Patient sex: M
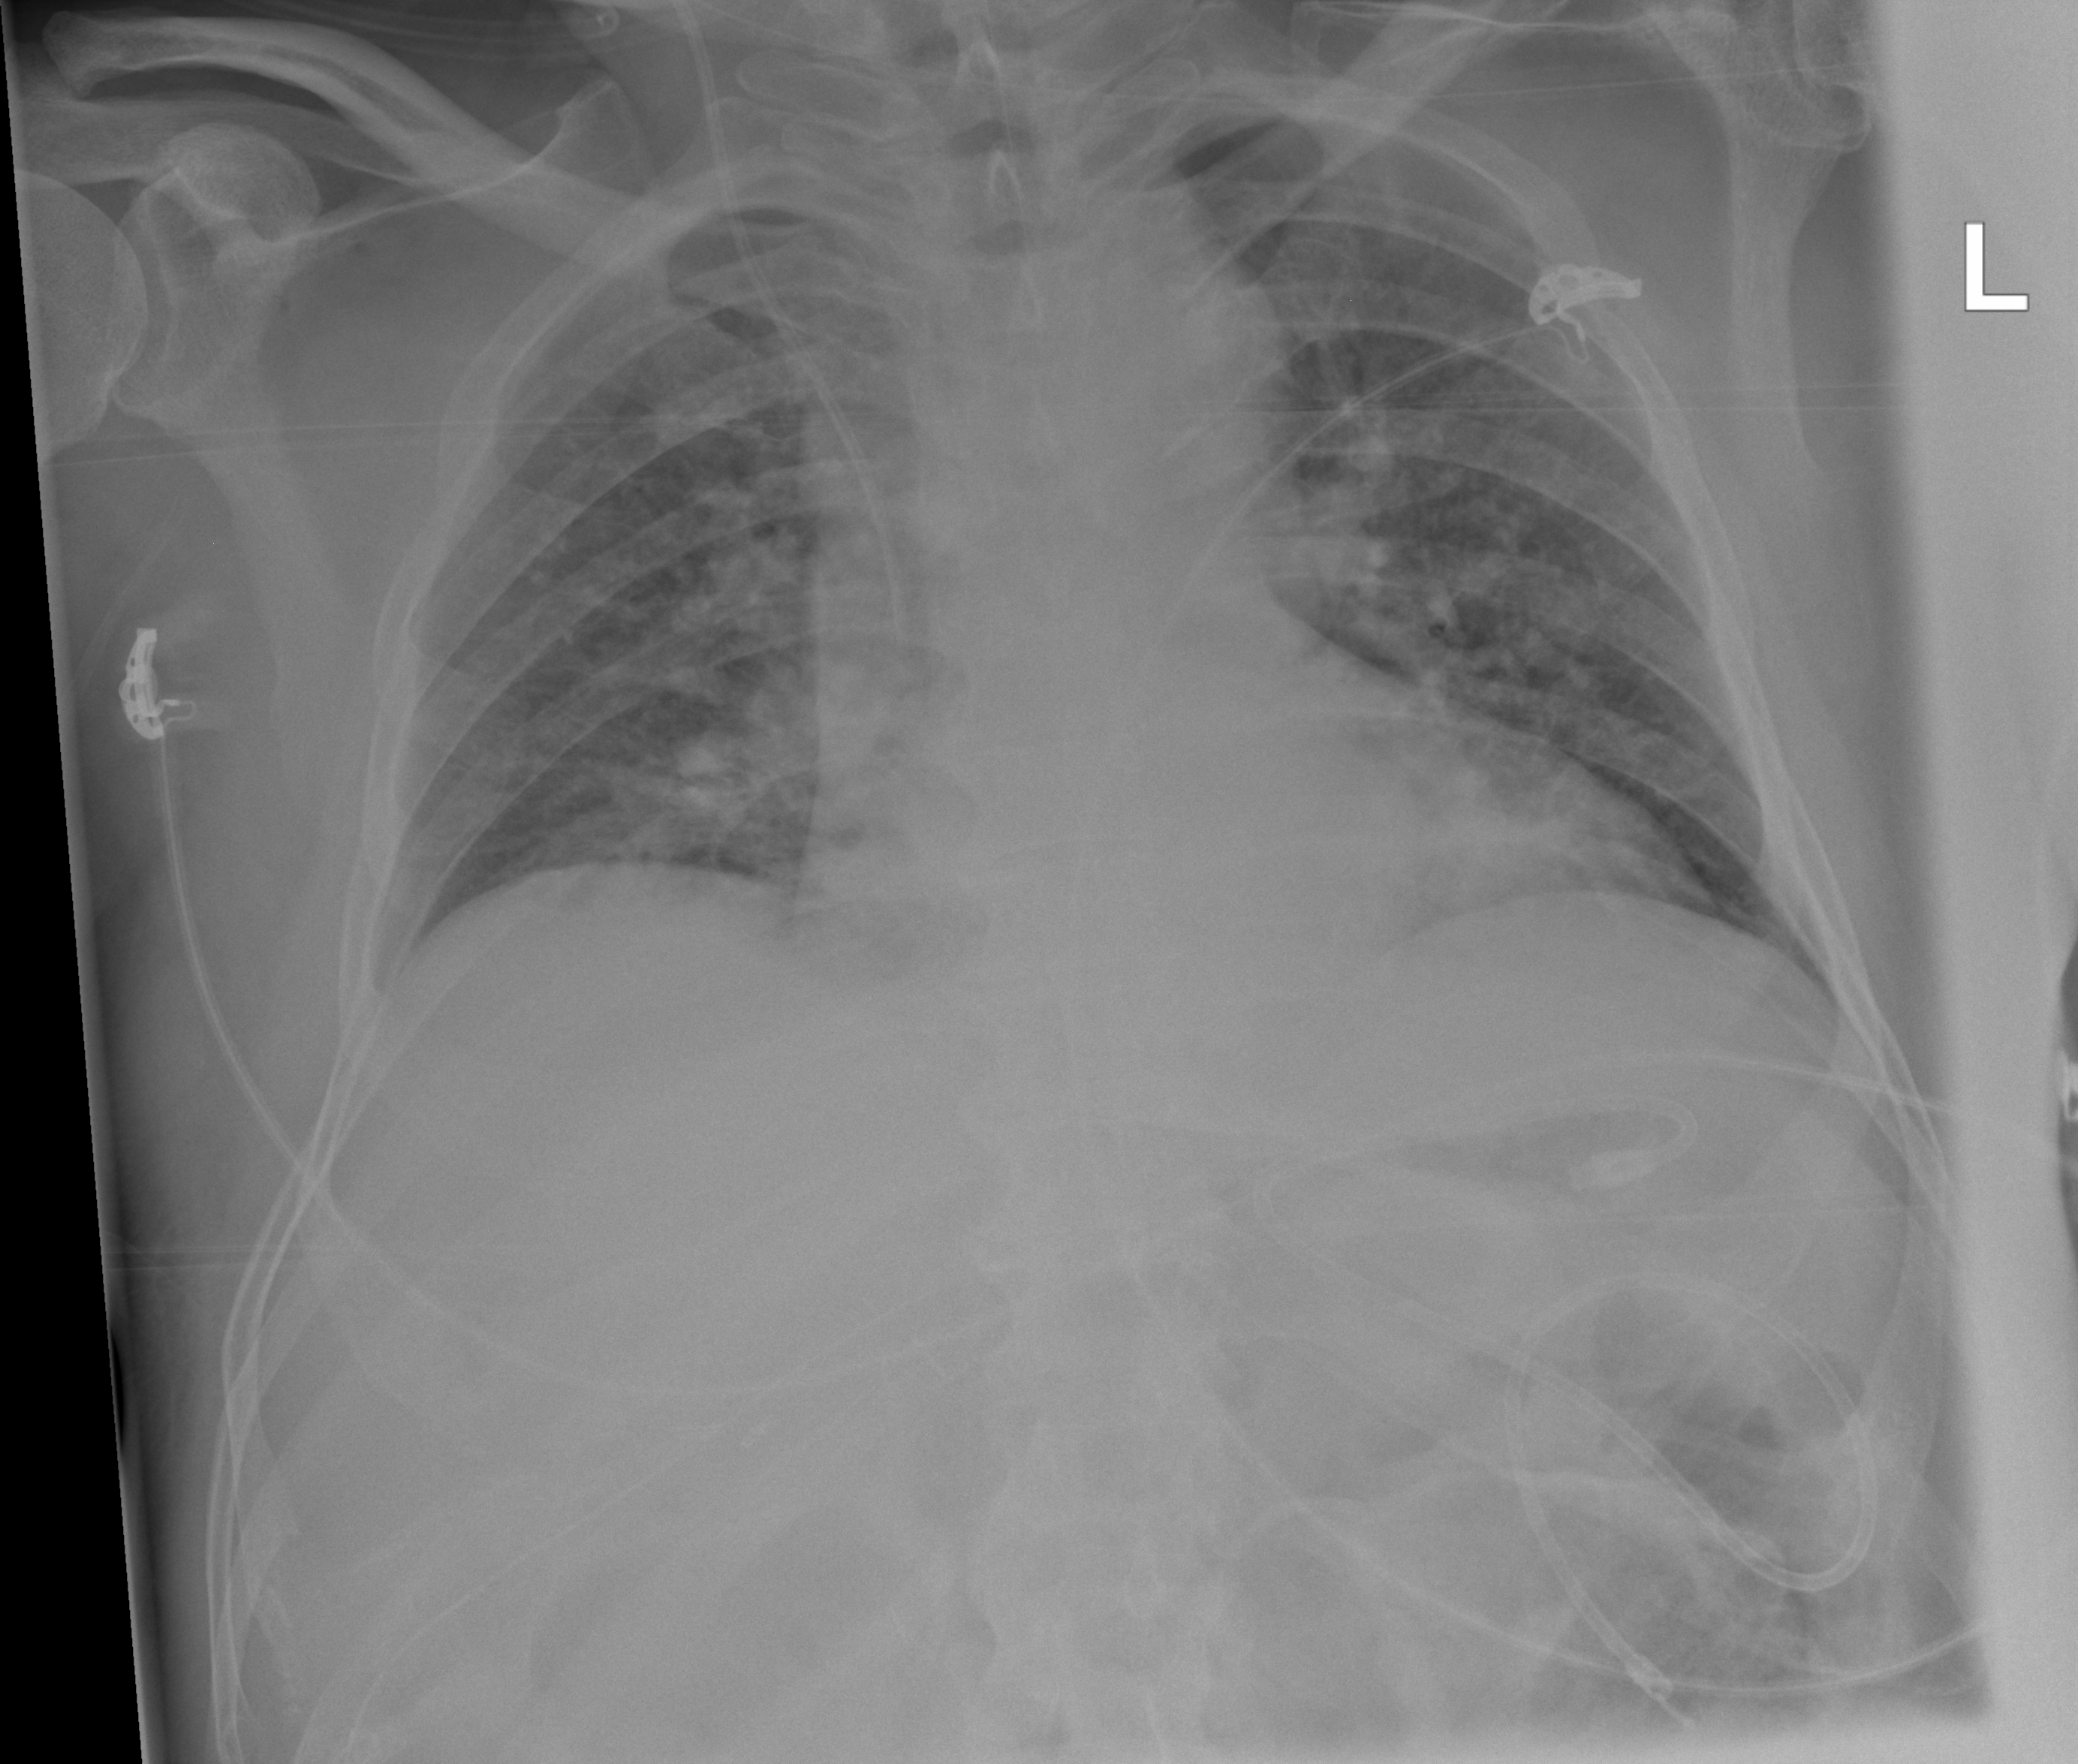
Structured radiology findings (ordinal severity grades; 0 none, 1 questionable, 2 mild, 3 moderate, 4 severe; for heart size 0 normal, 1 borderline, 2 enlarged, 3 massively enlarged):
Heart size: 2
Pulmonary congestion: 2
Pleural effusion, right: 0
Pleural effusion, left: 0
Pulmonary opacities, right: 0
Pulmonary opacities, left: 0
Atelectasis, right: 0
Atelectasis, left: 0